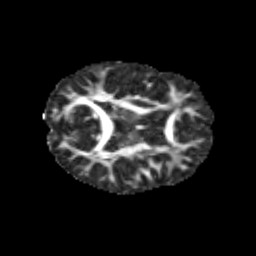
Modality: FA
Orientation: axial
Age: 11
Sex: male
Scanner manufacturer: siemens
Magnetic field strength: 3 T
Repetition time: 3.8 s
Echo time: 0.07 s